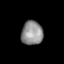
Tissue: lung
Cell type: Fibroblasts
Senescence score: 0.591
Nuclear area (px): 510
Mean DAPI intensity: 142.096